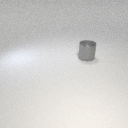
large gray metal cylinder